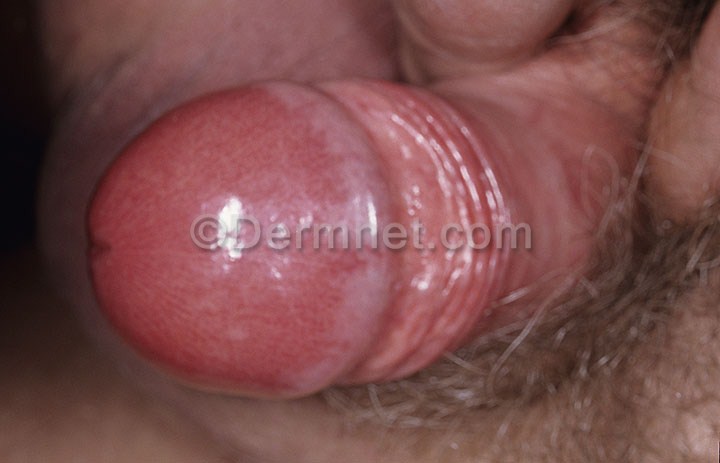
Disease: Tinea Ringworm Candidiasis and other Fungal Infections